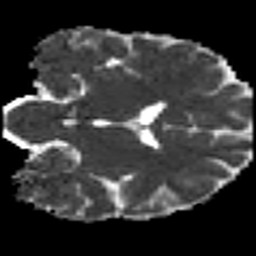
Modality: MD
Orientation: coronal
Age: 23
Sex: male
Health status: ill
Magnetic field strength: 3 T
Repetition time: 9 s
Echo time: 0.093 s